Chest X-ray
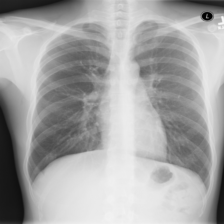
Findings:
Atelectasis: negative
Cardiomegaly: negative
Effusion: negative
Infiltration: negative
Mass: negative
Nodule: negative
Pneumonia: negative
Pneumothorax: negative
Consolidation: negative
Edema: negative
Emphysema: negative
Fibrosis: negative
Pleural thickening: negative
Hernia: negative